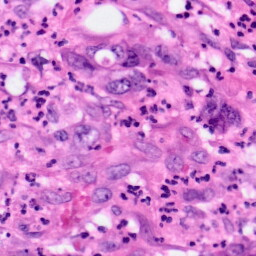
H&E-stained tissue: Pancreatic